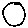
Label: circle